Question: I'm with a problem using jqgrid with some options, better that write is show you an image:

So, when I'm construction the table body (with ajax call) I'm passing an hidden field. When something is grouped, I want to show that hidden field where 'undefined' word is (group title).
Is there any solution using 'formatDisplayField'?
What I have is something like:
'''
groupingView : {
groupField : ['cpv'],
groupCollapse : true,
groupOrder: ['desc'],
plusicon: 'ui-icon-circle-plus',
minusicon: 'ui-icon-circle-minus',
formatDisplayField: [
function (value) { // Should be cpv_parent (hidden by default but sent to jggrid when instantiate)
console.log(value); // Contain CPV Grouped
console.log($(this)); // Contain [table#ajaxTable.ajaxTable.ui-jqgrid-btable, context: table#ajaxTable.ajaxTable.ui-jqgrid-btable, constructor: function, init: function, selector: "", jquery: "1.7.2"...]
//return String(displayValue).substring(0, 5);
}
],
isInTheSameGroup: function (x, y) {
return String(x).substring(0, 5) === String(y).substring(0, 5);
}
}
'''
As required, heres a sample data form what i'm using (from last try (using userData)):
'''
{"total":1,"page":1,"totalrecords":3,"userdata":{"98513295":"98000000-3"},"rows":[{"tipoConcurso":"Ajuste Directo (Regime Geral)","createdOn":"2014-04-23 16:19:56","valor":15000,"cpv":98513295,"cpvParent":"98000000-3"},{"tipoConcurso":"Ajuste Directo (Regime Geral)","createdOn":"2013-10-01 16:05:08","valor":15000,"cpv":98513295,"cpvParent":"98000000-3"},{"tipoConcurso":"Ajuste Directo (Regime Geral)","createdOn":"2013-09-03 17:34:39","valor":15000,"cpv":98513295,"cpvParent":"98000000-3"}]}
'''
Thanks @Oleg :)
Thank you all in advance :)
Regards,
Marcelo
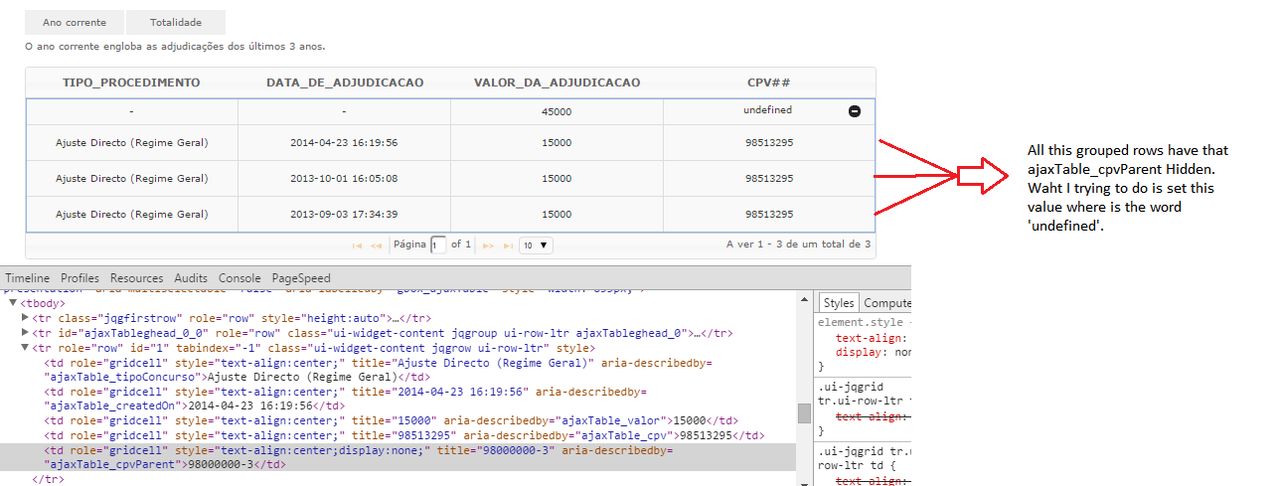
Answer: It's a little difficult to understand your question because you display some abstract numbers only. I understand you so. You make grouping by 'cpv' filed, but you need to display another field 'cpvParent' which can be get based on the 'cpv' value. One need just to have a map which get 'cpvParent' from 'cpv'. I don't recommend to add any hidden columns which are more expensive.
So I suggest that you change the data
'''
{
"total": 1,
"page": 1,
"totalrecords": 3,
"rows": [
{
"tipoConcurso": "Ajuste Directo (Regime Geral)",
"createdOn": "2014-04-23 16:19:56",
"valor": 15000,
"cpv": 98513295,
"cpvParent": "98000000-3"
},
{
"tipoConcurso": "Ajuste Directo (Regime Geral)",
"createdOn": "2013-10-01 16:05:08",
"valor": 15000,
"cpv": 98513295,
"cpvParent": "98000000-3"
},
{
"tipoConcurso": "Ajuste Directo (Regime Geral)",
"createdOn": "2013-09-03 17:34:39",
"valor": 15000,
"cpv": 98513295,
"cpvParent": "98000000-3"
}
]
}
'''
to the following:
'''
{
"total": 1,
"page": 1,
"totalrecords": 3,
"userdata": {
"98513295": "98000000-3",
"97123456": "97000000-2"
}
"rows": [
{
"tipoConcurso": "Ajuste Directo (Regime Geral)",
"createdOn": "2014-04-23 16:19:56",
"valor": 15000,
"cpv": 97123456,
"cpvParent": "98000000-3"
},
{
"tipoConcurso": "Ajuste Directo (Regime Geral)",
"createdOn": "2013-10-01 16:05:08",
"valor": 15000,
"cpv": 98513295
},
{
"tipoConcurso": "Ajuste Directo (Regime Geral)",
"createdOn": "2013-09-03 17:34:39",
"valor": 15000,
"cpv": 98513295
}
]
}
'''
Inside of 'formatDisplayField' callback you can get 'userData' parameter (the name of parameter is 'userData', but the JSON data have to have 'userdata' in other case). Now the 'userData[value]' will get you '"98000000-3"' by key '"98513295"':
'''
groupingView: {
groupField: ["cpv"],
...
formatDisplayField: [
function (value) {
var userData = $(this).jqGrid("getGridParam", "userData");
return userData[value];
}
]
}
'''
Such way will work quickly and you need just prepare the data on the server side in the above format.